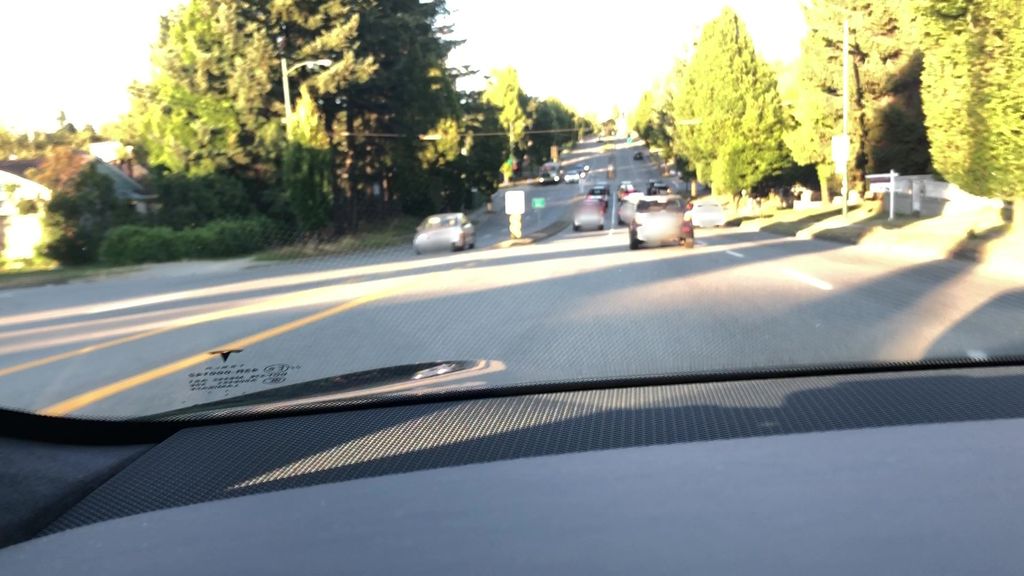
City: vancouver